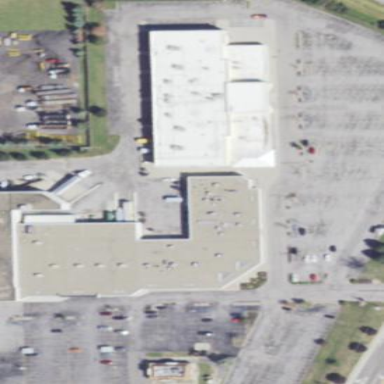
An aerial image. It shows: Retail building with flat roof.